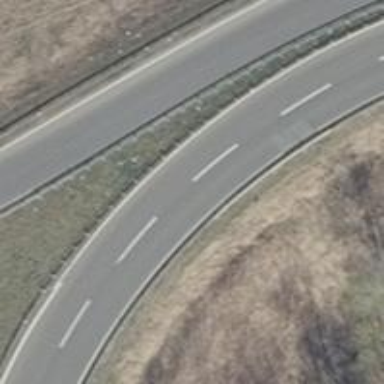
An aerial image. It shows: Motorway link.